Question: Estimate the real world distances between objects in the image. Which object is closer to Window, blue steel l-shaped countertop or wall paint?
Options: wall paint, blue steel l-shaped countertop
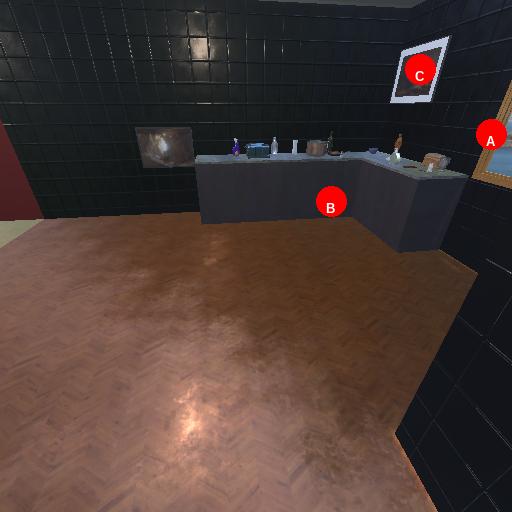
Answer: wall paint